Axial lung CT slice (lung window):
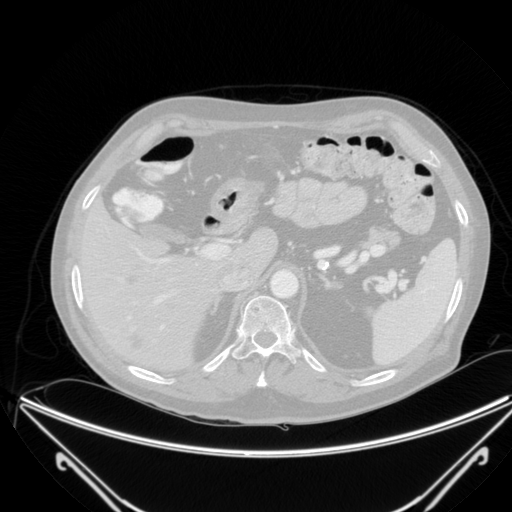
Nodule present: no